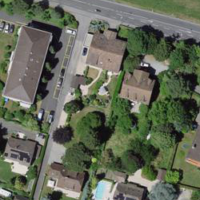
EUNIS habitat code: 55
Species observed at this site:
Prunus lusitanica